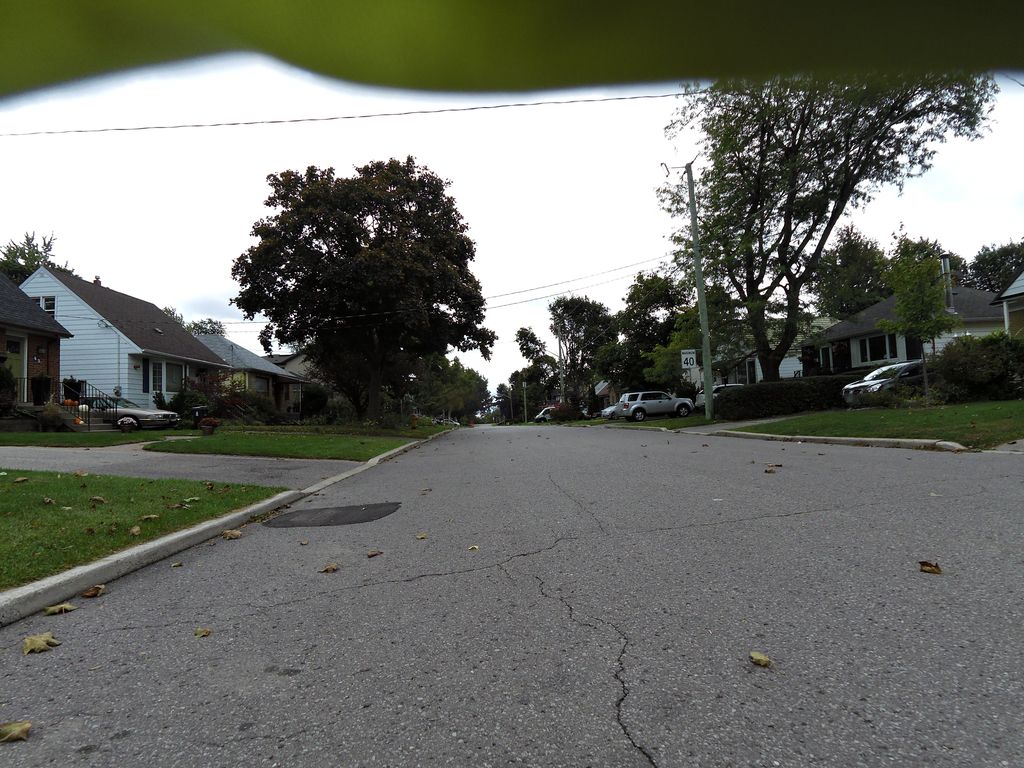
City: toronto